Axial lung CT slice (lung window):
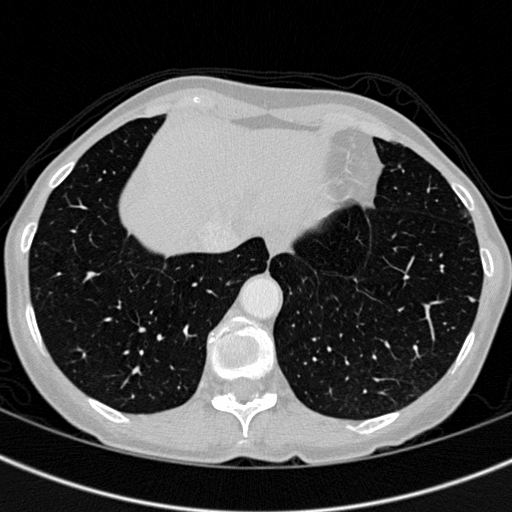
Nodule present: yes
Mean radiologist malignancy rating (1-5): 4